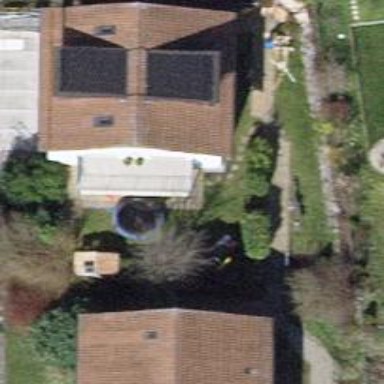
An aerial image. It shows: Building with tiled roof.